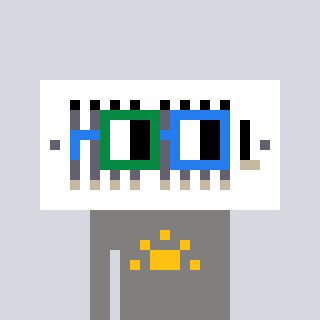
a pixel art character with square green and blue glasses, a vent-shaped head and a bluegrey-colored body on a cool background